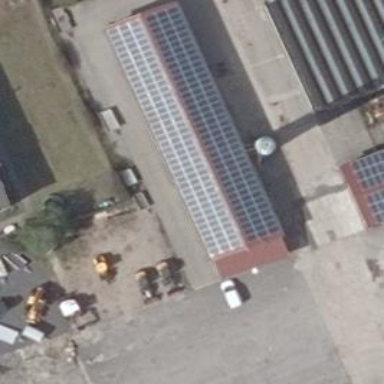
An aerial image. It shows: Solar power generator with photovoltaic panels.